Aerial crown-view tile of a tropical tree (Barro Colorado Island, Panama), acquired 20250915:
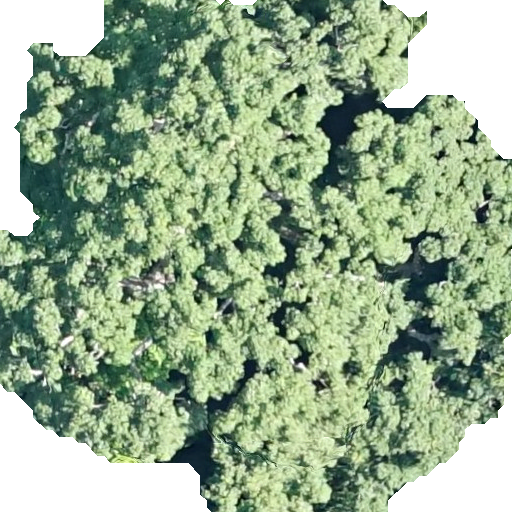
Species: Ceiba pentandra
GBIF accepted scientific name: Ceiba pentandra
Crown area: 335.701 m²